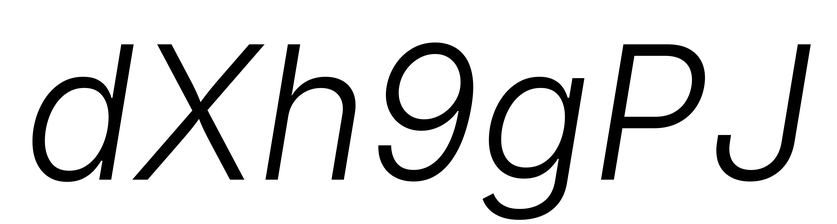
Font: Inter-Italic_Light_Italic